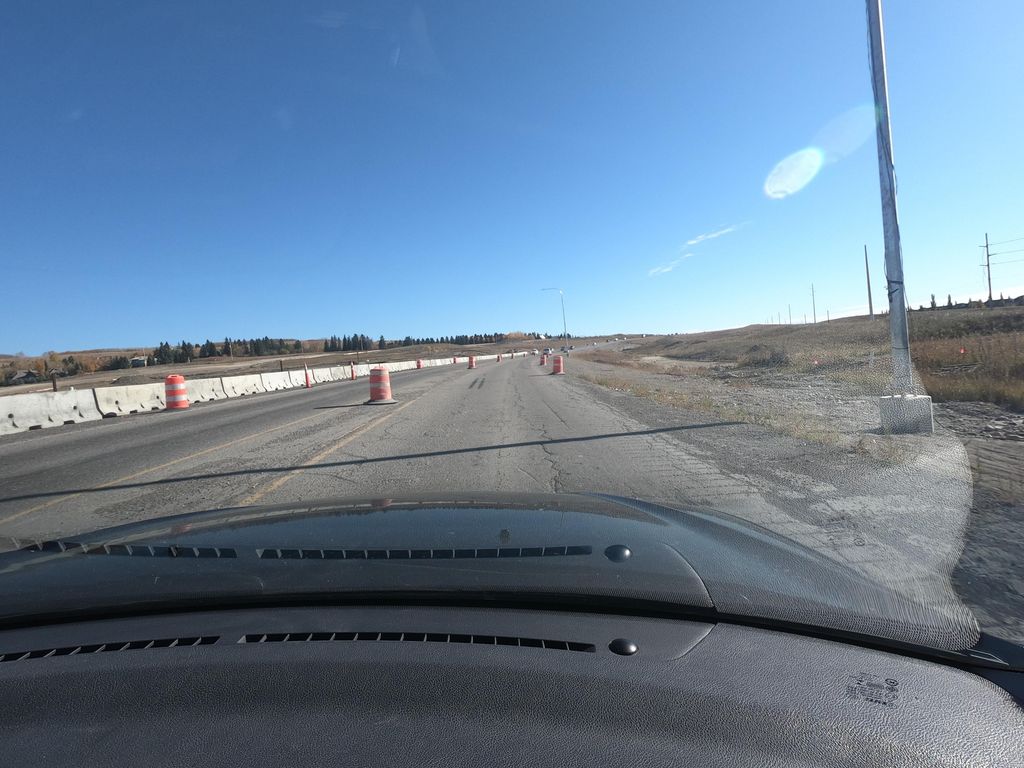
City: calgary